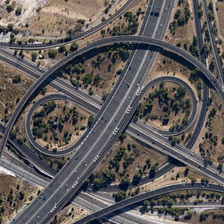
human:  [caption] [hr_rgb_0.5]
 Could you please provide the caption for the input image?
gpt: many sparse green trees are around a viaduct .

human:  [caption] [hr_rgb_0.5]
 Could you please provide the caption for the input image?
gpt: many trees can be seen across the viaduct .

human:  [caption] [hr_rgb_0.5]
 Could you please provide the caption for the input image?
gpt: many sparse green trees are around a viaduct .

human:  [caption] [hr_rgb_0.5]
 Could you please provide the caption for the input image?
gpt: many trees can be seen across the viaduct .

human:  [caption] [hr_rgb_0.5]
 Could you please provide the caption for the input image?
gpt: many sparse green trees are around a viaduct .